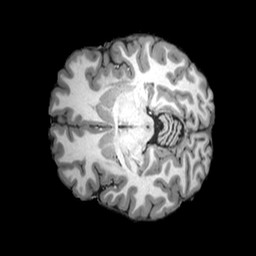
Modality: T1w
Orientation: axial
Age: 31
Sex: female